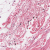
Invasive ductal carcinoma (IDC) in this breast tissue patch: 0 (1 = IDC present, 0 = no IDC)